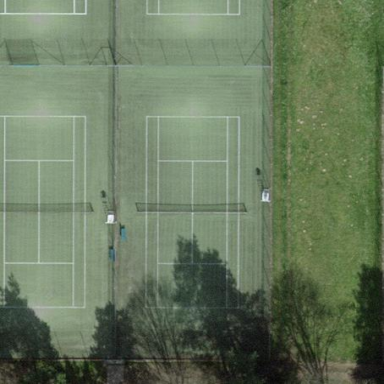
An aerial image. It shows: Tennis court on pitch designated for leisure land.